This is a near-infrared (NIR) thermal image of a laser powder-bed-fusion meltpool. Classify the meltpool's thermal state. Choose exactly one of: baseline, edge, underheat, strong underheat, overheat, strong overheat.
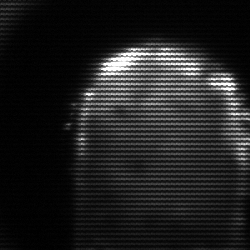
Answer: baseline